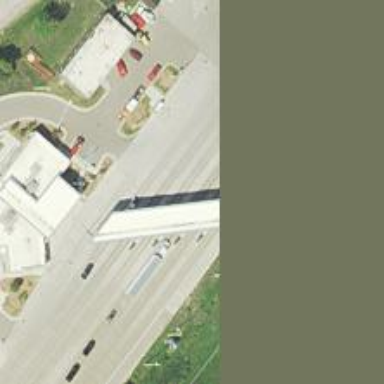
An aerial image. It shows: Asphalt service road.